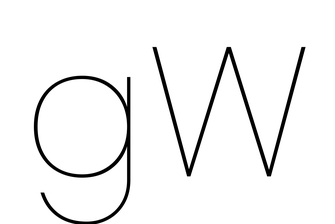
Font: Poppins-Thin